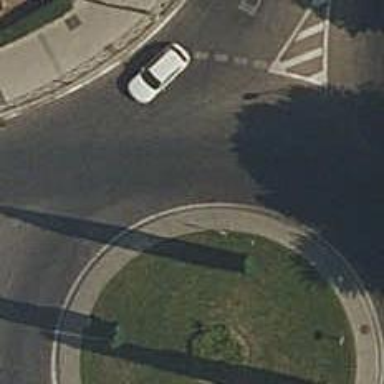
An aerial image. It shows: Tertiary road with asphalt surface leading to roundabout.